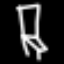
Label: chair